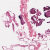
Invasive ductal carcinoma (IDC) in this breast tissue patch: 0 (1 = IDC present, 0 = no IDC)